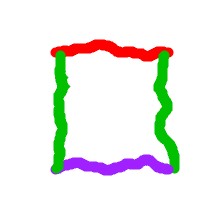
Shape: square